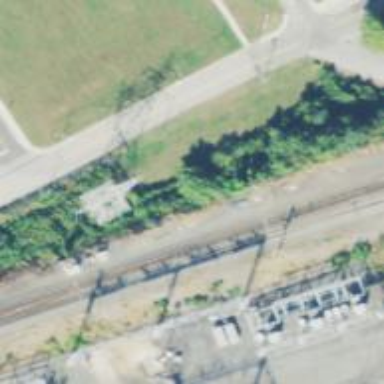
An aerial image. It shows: Railway with electrified contact lines.